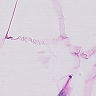
Metastatic tissue present: no